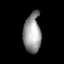
Tissue: lung
Cell type: Endothelial cells
Senescence score: 0.5885
Nuclear area (px): 679
Mean DAPI intensity: 150.146